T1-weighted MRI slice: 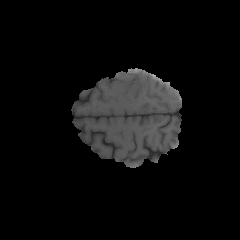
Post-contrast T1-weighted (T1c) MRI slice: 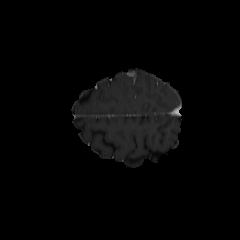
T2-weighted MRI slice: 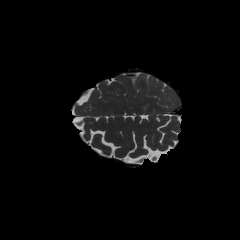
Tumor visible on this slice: yes